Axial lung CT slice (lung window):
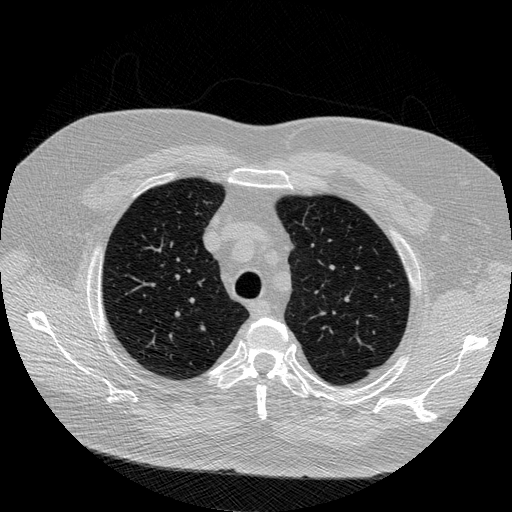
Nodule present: no